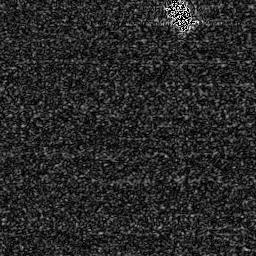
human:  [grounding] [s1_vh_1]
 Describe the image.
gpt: In the satellite image, there is  <ref>1 medium ship </ref> <box>[[63, 0, 76, 11, 0]]</box> located at top.